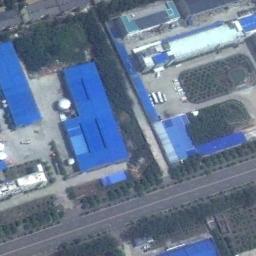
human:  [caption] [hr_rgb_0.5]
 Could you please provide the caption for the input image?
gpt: Many houses of different shapes are in the industrial area .

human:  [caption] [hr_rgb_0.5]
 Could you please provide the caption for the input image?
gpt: The industrial area has some blue workshops of different sizes and green areas and a freeway is next to the industrial area .

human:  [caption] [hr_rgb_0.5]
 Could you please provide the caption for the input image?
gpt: The industrial area is large .

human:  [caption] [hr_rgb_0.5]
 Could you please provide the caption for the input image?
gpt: In an industrial area, There are neatly planned factories and roads, Metal cans, Green belts, And parking lots .

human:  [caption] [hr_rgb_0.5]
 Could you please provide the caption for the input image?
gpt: There are some blue buildings and green trees on the industrial area .